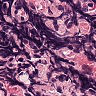
Metastatic tissue present: no